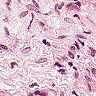
Metastatic tissue present: yes